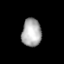
Tissue: lung
Cell type: Epithelial cells
Senescence score: 0.2381
Nuclear area (px): 537
Mean DAPI intensity: 172.873